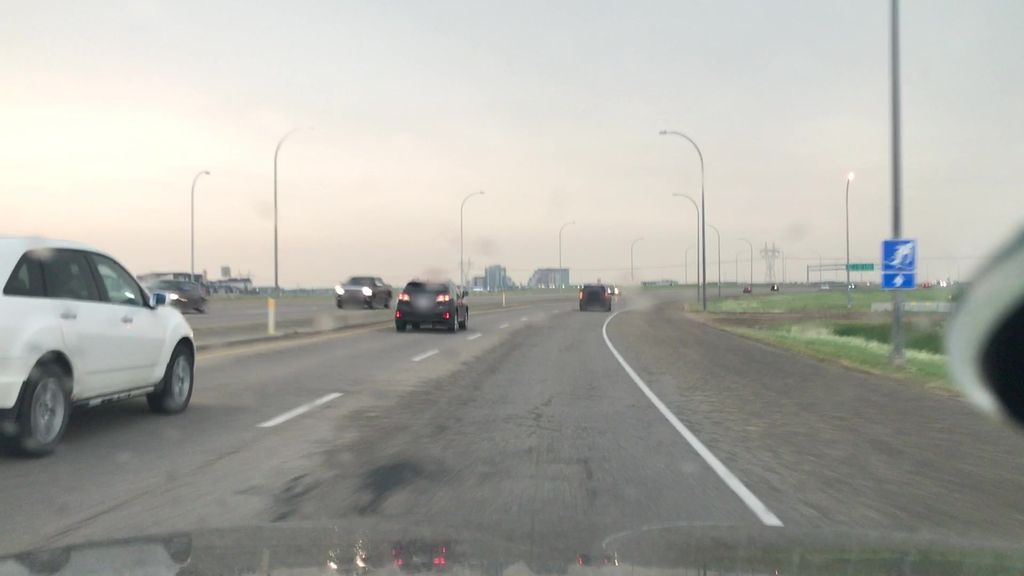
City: edmonton